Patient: sex M, age 69
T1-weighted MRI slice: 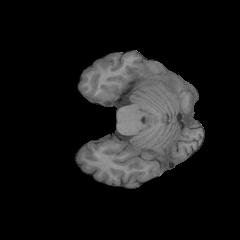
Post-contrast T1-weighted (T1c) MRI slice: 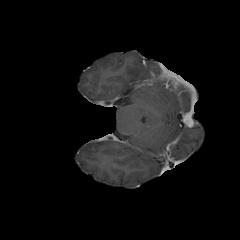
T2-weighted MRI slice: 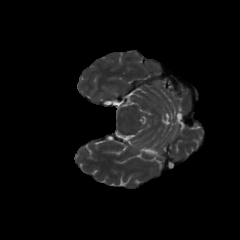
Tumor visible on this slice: yes
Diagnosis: Glioblastoma, IDH-wildtype
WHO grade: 4